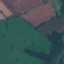
Land use / land cover: Pasture